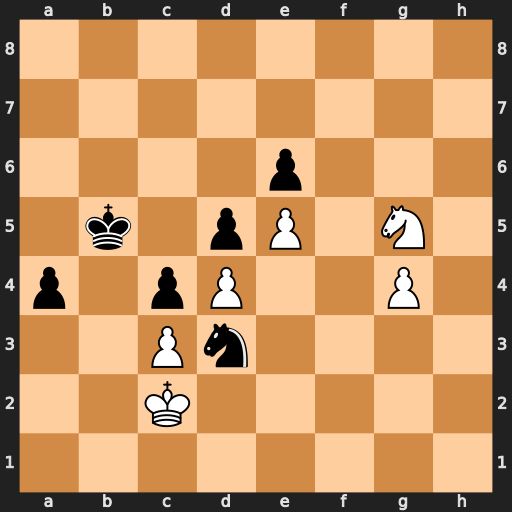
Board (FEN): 8/8/4p3/1k1pP1N1/p1pP2P1/2Pn4/2K5/8
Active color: w
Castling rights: -
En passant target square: -
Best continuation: Nxe6 a3 Kb1